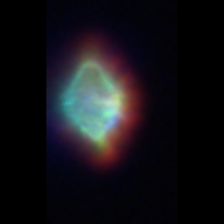
Taxon: Gyrodinium
Group: Dinoflagellates